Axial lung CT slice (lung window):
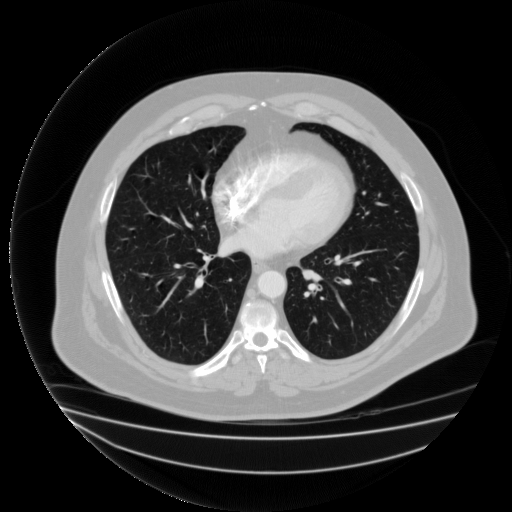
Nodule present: no